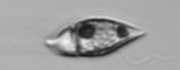
Label: Amphidinium